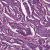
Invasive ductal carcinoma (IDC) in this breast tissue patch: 1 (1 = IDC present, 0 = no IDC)